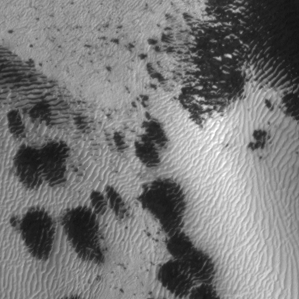
Label: frost